Однородную пружину длины $L$ разрезали на две части, одна из которых имеет длину $l_{1}$. Из получившихся кусков пружины, нерастяжимой нити и подвижного блока собрали систему (см. рисунок).  На верхний конец пружины длиной $l_{1}$ села муха Цокотуха. В некоторый момент времени блок начали поднимать вертикально вверх со скоростью $v_{0}$.
С какой скоростью стала подниматься сидящая на конце пружины муха Цокотуха? Трения в блоке нет. Вес мухи Цокотухи, нити, пружины и блока можно не учитывать.
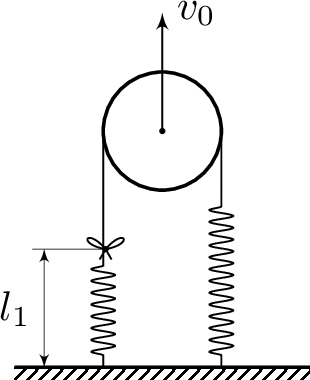
Решение: Любой кусок пружины можно разбить на некоторое количество маленьких участков длиной $\Delta x$, каждый из которых удлиняется на одну и ту же величину, так как пружина однородна. Общее удлинение пропорционально числу участков, которое в свою очередь пропорционально первоначальной длине куска пружины. Поскольку нить нерастяжима и в блоке нет трения, то оба куска пружины растягиваются одинаковой силой. Пусть $\Delta x_{1}$ и $\Delta x_{2}$ — удлинения кусков пружины, тогда:$$\frac{\Delta x_{1}}{\Delta x_{2}}=\frac{l_{1}}{l_{2}}=\frac{l_{1}}{L-l_{1}} .$$Пусть $\Delta x_{0}$ — смещение блока, тогда из кинематических соображений $2 \Delta x_{0}=\Delta x_{1}+\Delta x_{2}$. Исключая $\Delta x_{2}$ из этих двух условий, находим$$\frac{\Delta x_{1}}{\Delta x_{0}}=2 \frac{l_{1}}{L} .$$Движение равномерно, поэтому $\frac{\Delta x_{1}}{\Delta x_{0}}=\frac{v_{1}}{v_{0}}$, откуда $v_{1}=2 v_{0} \frac{l_{1}}{L}$.
Ответ: $$ v_{1}=2 v_{0} \frac{l_{1}}{L}. $$
Темы:
T, Механика, Динамика, Всероссийские, Блоки, Пружина